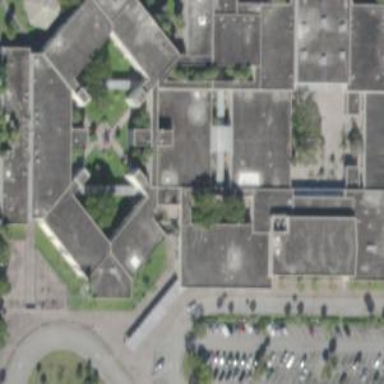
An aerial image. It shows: View of roof of building.